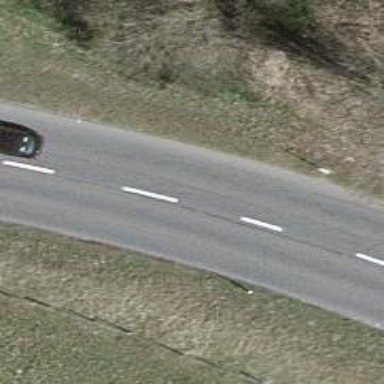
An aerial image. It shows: Secondary road with asphalt surface.